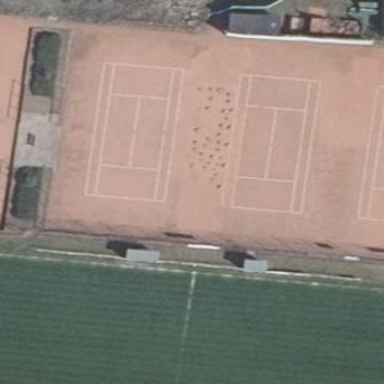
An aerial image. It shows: Tennis court on pitch.